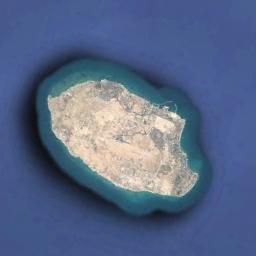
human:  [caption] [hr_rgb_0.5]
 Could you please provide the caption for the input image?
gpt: The yellow island with an approximate elliptical shape is surrounded by blue sea water .

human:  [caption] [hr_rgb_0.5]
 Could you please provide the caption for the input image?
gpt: The shape of the island is nearly circular .

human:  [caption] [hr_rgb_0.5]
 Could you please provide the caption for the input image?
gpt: The land on the island is rough .

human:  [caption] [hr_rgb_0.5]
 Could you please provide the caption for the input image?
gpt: The island without vegetation is surrounded by light blue waters .

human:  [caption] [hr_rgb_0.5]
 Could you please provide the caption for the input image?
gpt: The yellow island is on a blue sea .